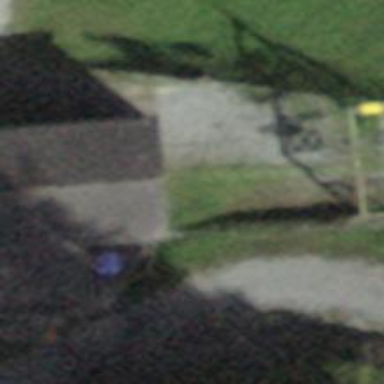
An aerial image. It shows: Chair lift.